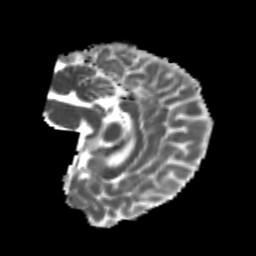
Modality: MD
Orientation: sagittal
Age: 21
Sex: female
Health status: healthy
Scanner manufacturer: philips
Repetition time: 7.388 s
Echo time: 0.08599 s